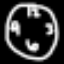
Label: clock